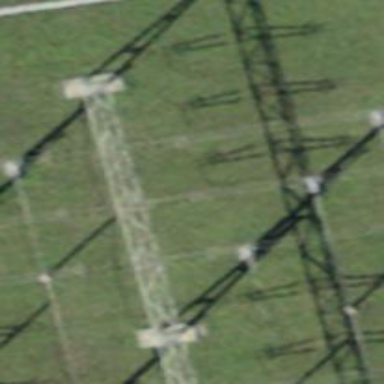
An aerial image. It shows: Insulator used in power equipment.